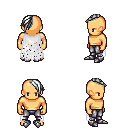
a pixel art fantasy rpg character, male body template, human, tanned skin, white tattered cape, metal pants, white long mohawk hairstyle, metal boots, four views (front, back, left, right), 2x2 character sprite sheet, small pixel art, hard edges, no anti-aliasing